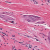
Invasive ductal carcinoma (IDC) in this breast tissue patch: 0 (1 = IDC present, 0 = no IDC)